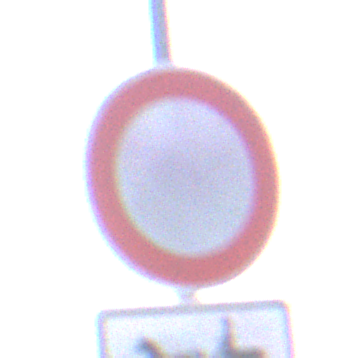
Verkehrszeichen: VerbotFahrzeugeAllerArt
Zusatzzeichen unten: MehrspurigeFahrzeugeFrei9
Umgebung: Outdoor, RoadRail
Tageszeit: MorningAfternoon
Wetter: PartlyCloudy
Licht: Natural
Jahreszeit: NotSpecified
Kontrast: HighContrast